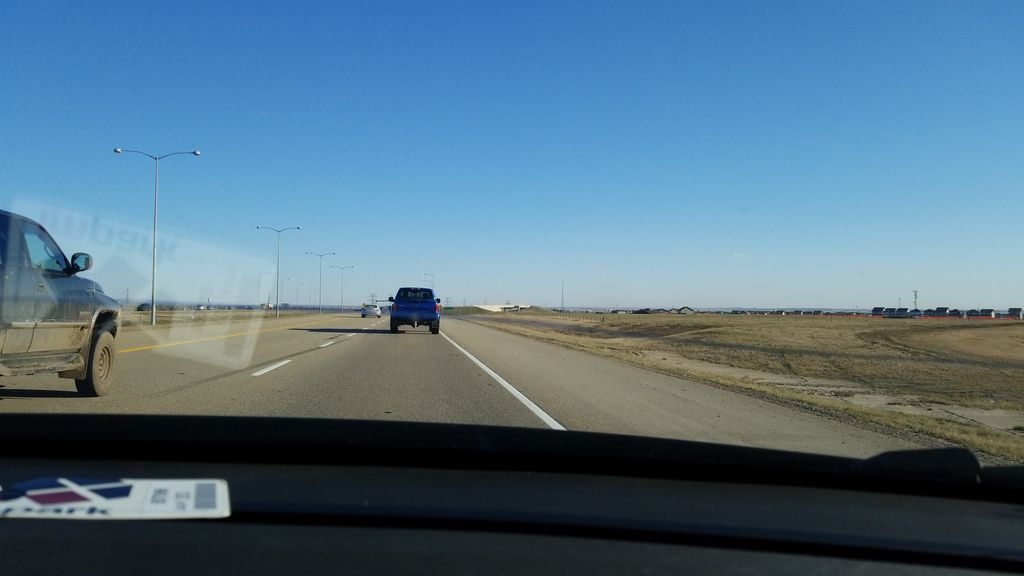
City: edmonton